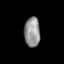
Tissue: lung
Cell type: Epithelial cells
Senescence score: 0.2221
Nuclear area (px): 460
Mean DAPI intensity: 146.93